Question: I have a Remote Administration Tool, and I'm with a trouble when receives strings in any window with PostMessage api. The strings are sent through of 'TextBox' componente in Server application.
For example, the word in StackOverflow window stays like this:

and my code that I'm using is this:
'''
private void tEnviarTexto_Click(object sender, EventArgs e)
{
String message = String.Format("
{0}", tEnviarMSG.Text);
ListViewItem item = listView_clients.FocusedItem;
String clientId = item.Name;
RemoteClient client = this.remoteClientManager.GetClientById(clientId);
if (client != null)
{
try
{
client.mreMessage.WaitOne();
client.queueMessage.AddMessage(message);
tEnviarMSG.Text = "";
}
catch (Exception ex) { MessageBox.Show(ex.ToString()); }
}
}
'''
'''
public void EnviatextoHWND(string texto)
{
foreach (char caractere in texto)
{
int charValue = caractere;
string hexValue = charValue.ToString("X");
IntPtr val = new IntPtr((Int32)caractere);
string valor = val.ToString();
if (valor == "66") // Letra B no Operador
{
PostMessage(WindowHandle, WM_KEYDOWN, new IntPtr(VK_BACK), new IntPtr(0));
PostMessage(WindowHandle, WM_KEYUP, new IntPtr(VK_BACK), new IntPtr(0));
}
else if (valor == "83") // Letra S no Operador
{
PostMessage(WindowHandle, WM_KEYDOWN, new IntPtr(VK_SPACE), new IntPtr(0));
PostMessage(WindowHandle, WM_KEYUP, new IntPtr(VK_SPACE), new IntPtr(0));
}
else
{
PostMessage(WindowHandle, WM_KEYDOWN, val, new IntPtr(0));
PostMessage(WindowHandle, WM_CHAR, val, new IntPtr(0));
PostMessage(WindowHandle, WM_KEYUP, val, new IntPtr(0));
}
}
}
'''
and usage:
'''
public void CommunicationProc()
{
while (this.Connected)
{
else if (message.IndexOf("
") == 0)
{
String[] strSplit = value.Split(MenuRemoteClient.separator, StringSplitOptions.None);
string msg = strSplit[0]; // content from a TextBox on Server application
if (this.remotedNav)
{
Thread SendTextoHWND = new Thread(() => EnviatextoHWND(msg));
SendTextoHWND.Start();
}
}
}
}
'''
So, how solve it?
Any suggestions or guidance here is appreciated.
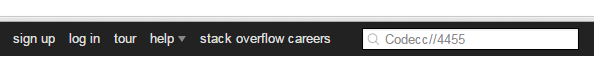
Answer: Fixed:
'''
// PostMessage(WindowHandle, WM_KEYDOWN, val, new IntPtr(0));
PostMessage(WindowHandle, WM_CHAR, val, new IntPtr(0));
// PostMessage(WindowHandle, WM_KEYUP, val, new IntPtr(0));
'''